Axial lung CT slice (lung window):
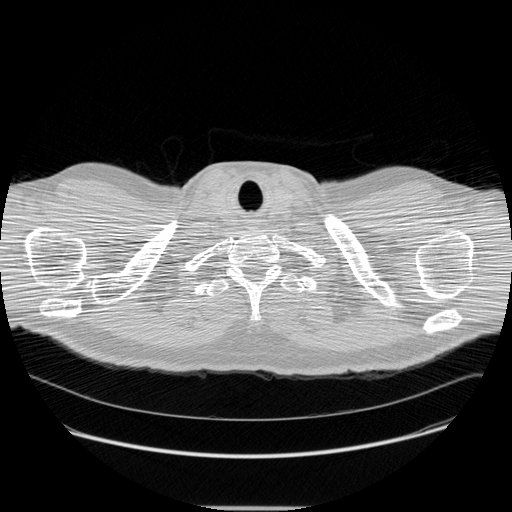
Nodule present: no